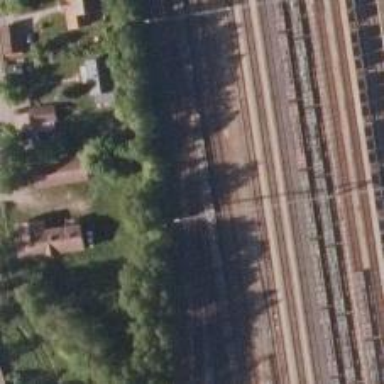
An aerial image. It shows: Railway yard in service.